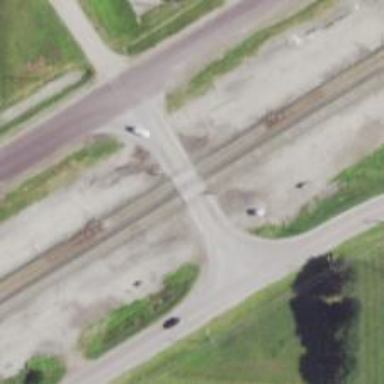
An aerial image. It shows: Level crossing with lights at railway intersection.